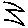
Label: zigzag